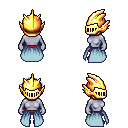
a pixel art fantasy rpg character, female body template, dark elf, purple skin, overskirt, red pants, gray short bangs hairstyle, gold helm, four views (front, back, left, right), 2x2 character sprite sheet, small pixel art, hard edges, no anti-aliasing